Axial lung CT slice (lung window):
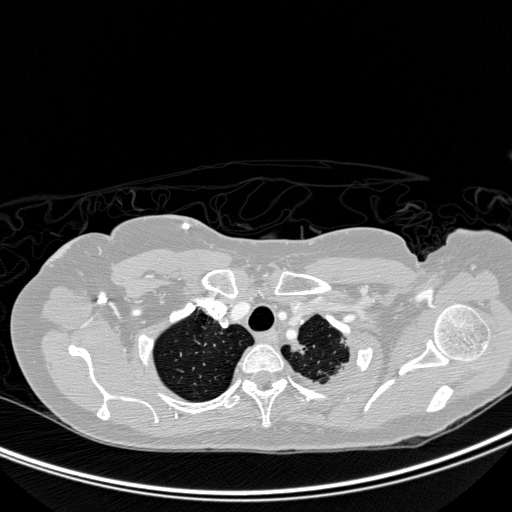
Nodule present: no